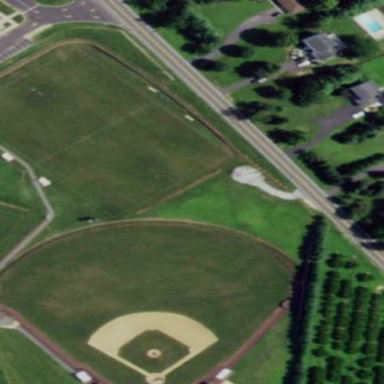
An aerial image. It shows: Baseball pitch for leisure land.